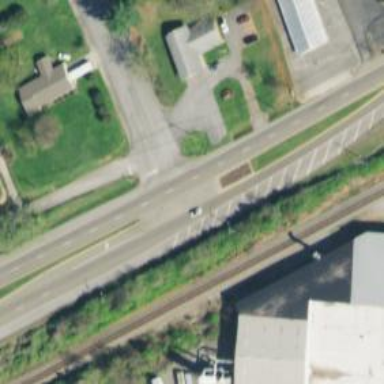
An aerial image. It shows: Trunk link highway.